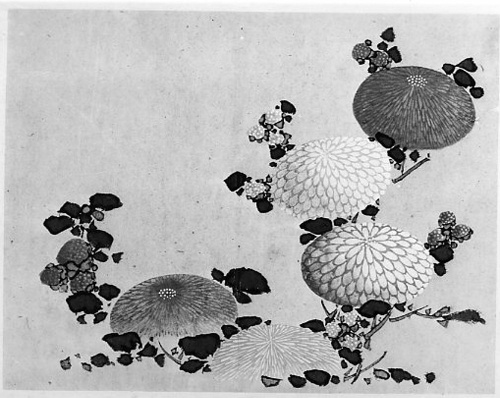
Artist: Hokusai School
Date: 19th century
Object type: Painting
Classification: Paintings
Medium: Unmounted painting; watercolor on paper
Culture: Japan
Period: Edo period (1615–1868)
Dimensions: 9 3/8 x 12 1/4 in. (23.8 x 31.1 cm)
Department: Asian Art
Credit line: Fletcher Fund, 1938
Accession year: 1938
Repository: Metropolitan Museum of Art, New York, NY
Tags: Flowers